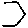
Label: hexagon